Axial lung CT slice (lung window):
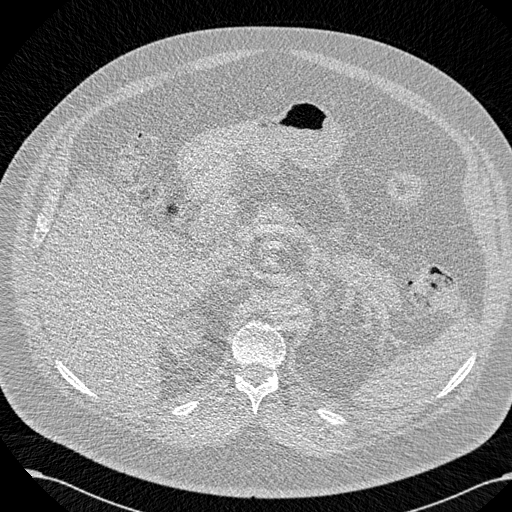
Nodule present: no